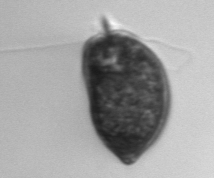
Label: Prorocentrum_micans